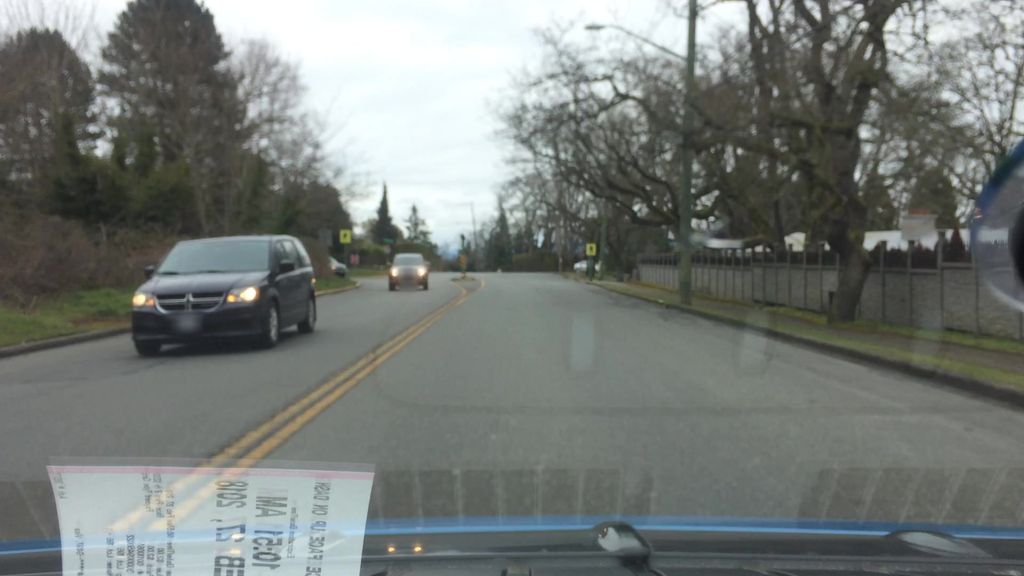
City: victoria